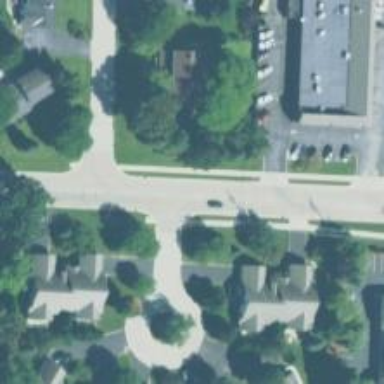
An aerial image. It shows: Unmarked crossing on the road.